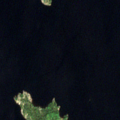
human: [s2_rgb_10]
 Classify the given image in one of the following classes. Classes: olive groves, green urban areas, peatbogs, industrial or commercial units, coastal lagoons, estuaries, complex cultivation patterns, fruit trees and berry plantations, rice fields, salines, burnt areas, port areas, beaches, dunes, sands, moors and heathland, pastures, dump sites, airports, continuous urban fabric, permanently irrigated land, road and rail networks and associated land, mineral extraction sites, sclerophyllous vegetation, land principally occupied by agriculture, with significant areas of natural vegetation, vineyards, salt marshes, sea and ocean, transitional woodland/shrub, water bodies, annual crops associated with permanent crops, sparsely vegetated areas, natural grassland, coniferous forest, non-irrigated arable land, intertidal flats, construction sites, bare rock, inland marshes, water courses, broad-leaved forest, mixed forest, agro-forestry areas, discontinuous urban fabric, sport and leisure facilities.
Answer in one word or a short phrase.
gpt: water bodies